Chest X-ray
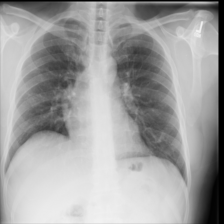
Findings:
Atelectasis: negative
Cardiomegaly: negative
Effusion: negative
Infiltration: negative
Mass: negative
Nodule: negative
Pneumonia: negative
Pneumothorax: negative
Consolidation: negative
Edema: negative
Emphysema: negative
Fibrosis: negative
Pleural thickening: negative
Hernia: negative